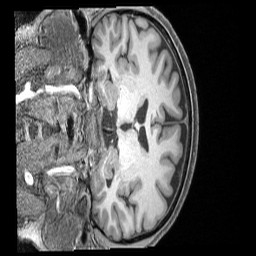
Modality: T1w
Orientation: coronal
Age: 39
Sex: female
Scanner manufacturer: siemens
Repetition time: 2.4 s
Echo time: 0.00231 s